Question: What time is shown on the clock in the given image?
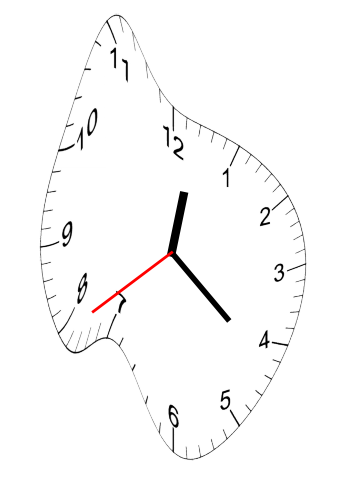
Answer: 12:21:39